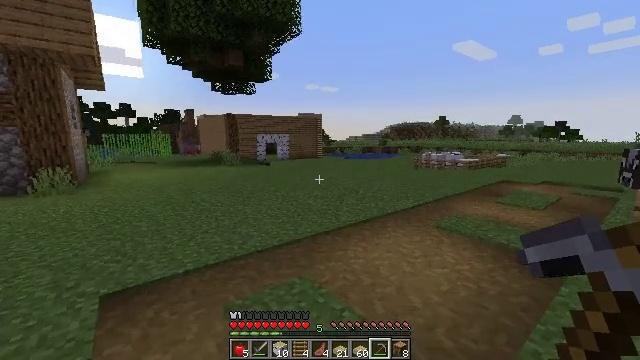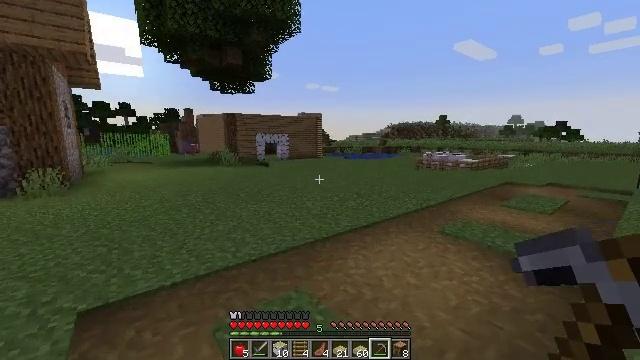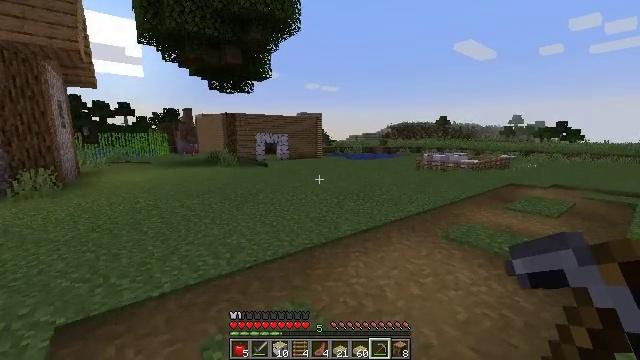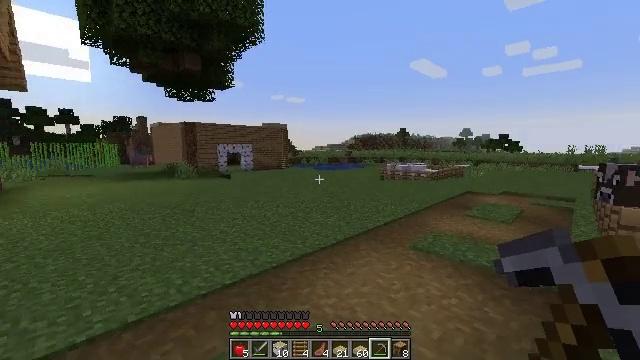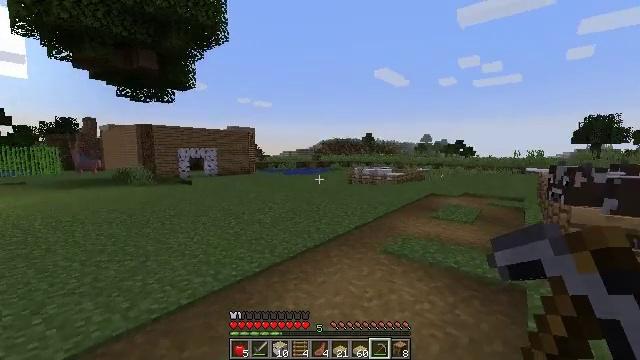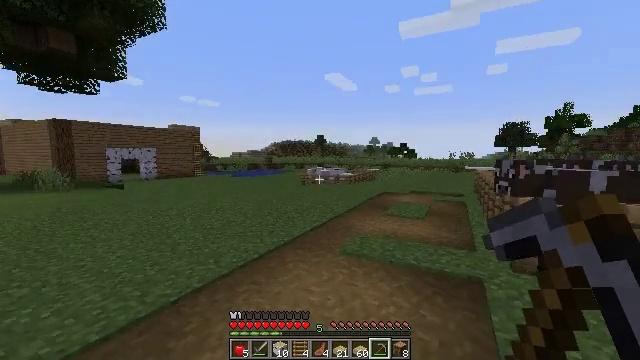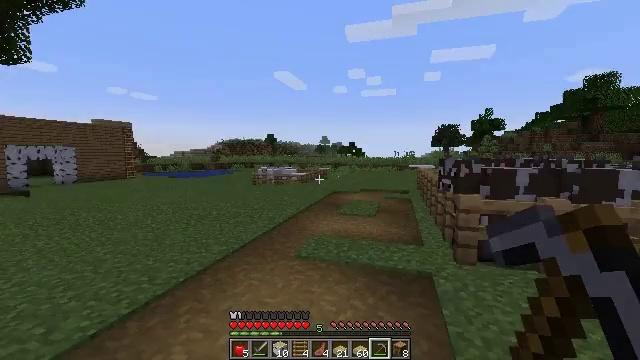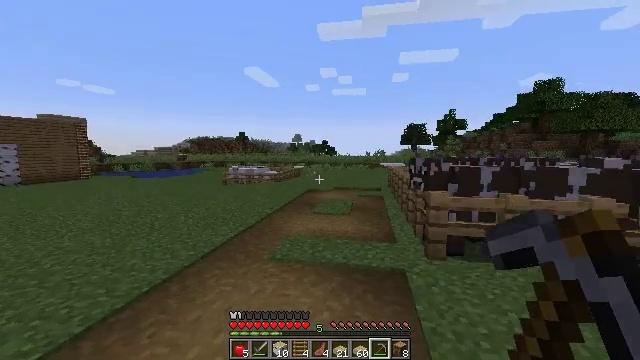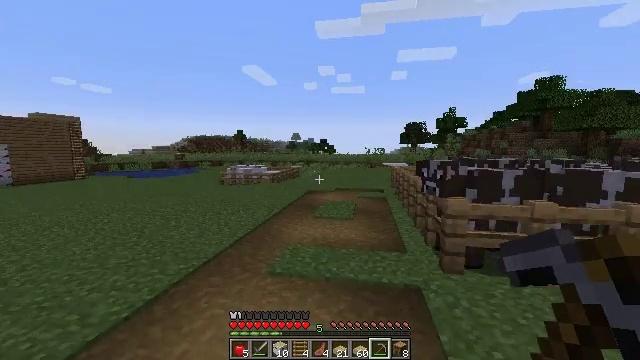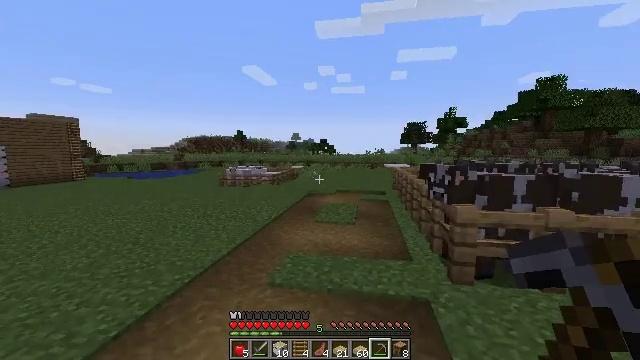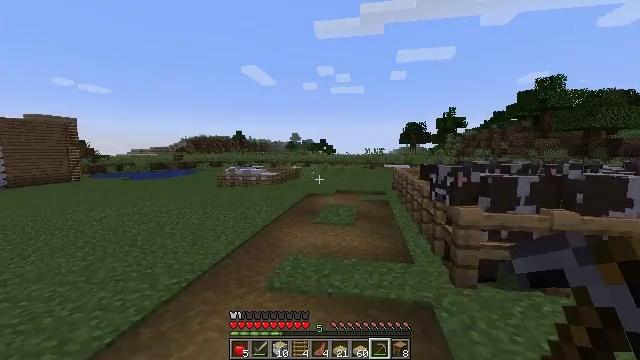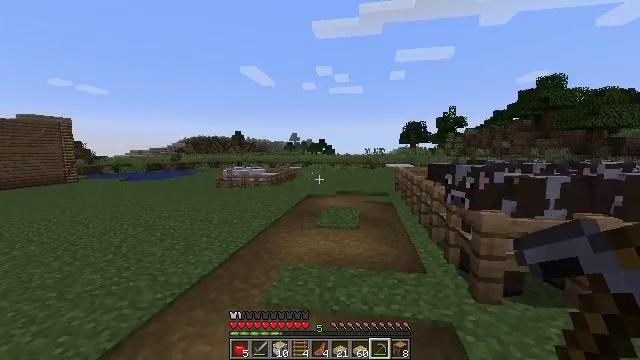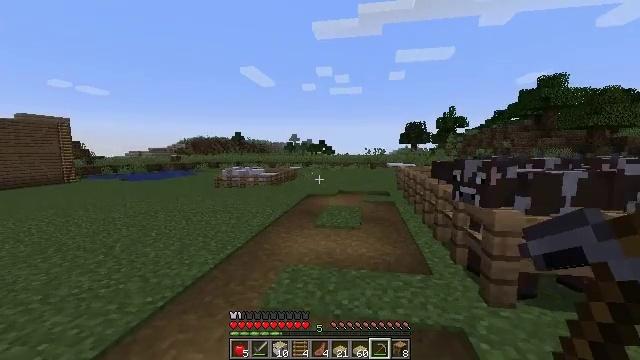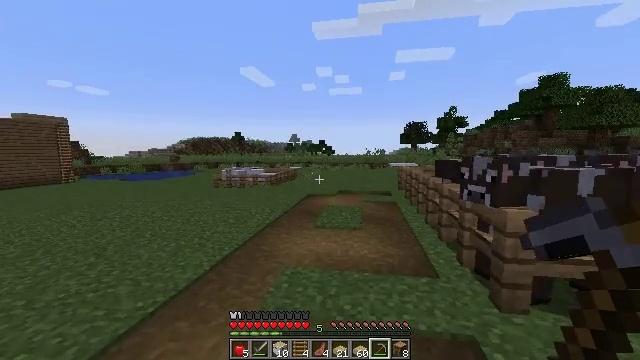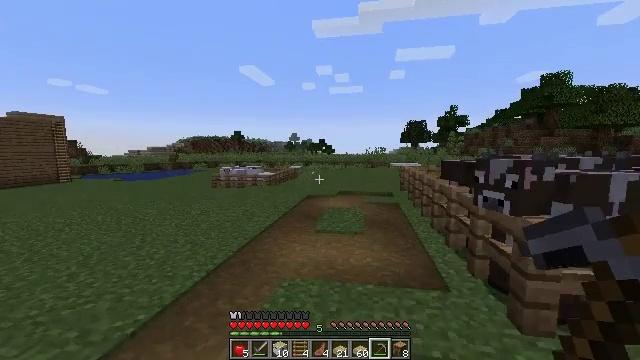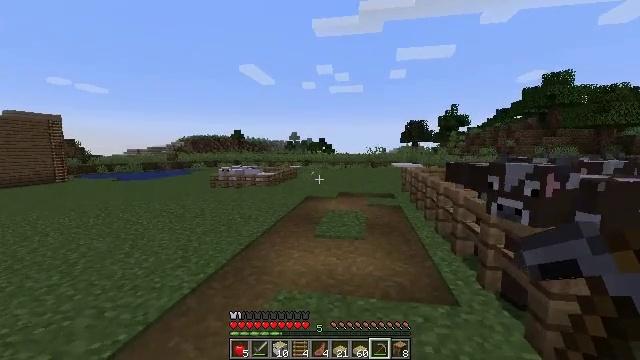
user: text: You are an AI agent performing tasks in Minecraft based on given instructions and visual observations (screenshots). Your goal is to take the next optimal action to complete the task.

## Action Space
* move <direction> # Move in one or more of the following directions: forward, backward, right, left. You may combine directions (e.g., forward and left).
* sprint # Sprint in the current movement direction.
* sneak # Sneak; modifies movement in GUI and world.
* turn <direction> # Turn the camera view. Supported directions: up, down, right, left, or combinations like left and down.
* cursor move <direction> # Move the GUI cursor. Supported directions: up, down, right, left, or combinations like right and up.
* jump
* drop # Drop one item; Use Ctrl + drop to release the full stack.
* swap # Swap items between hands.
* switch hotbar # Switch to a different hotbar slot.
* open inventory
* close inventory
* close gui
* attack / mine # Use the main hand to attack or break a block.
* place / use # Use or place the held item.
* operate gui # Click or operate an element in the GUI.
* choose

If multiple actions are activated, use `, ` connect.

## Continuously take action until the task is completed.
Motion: motion action
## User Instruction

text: Place birch planks in the crafting table to create a birch door.
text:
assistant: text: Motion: move forward
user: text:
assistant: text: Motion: move forward
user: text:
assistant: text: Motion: move forward, turn right and up
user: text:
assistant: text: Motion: move forward, turn right
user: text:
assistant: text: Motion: move forward, turn right
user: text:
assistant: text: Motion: move forward, turn right
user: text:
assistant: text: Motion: move forward, turn right
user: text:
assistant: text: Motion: move forward
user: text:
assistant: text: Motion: move forward
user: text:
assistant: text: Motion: move forward
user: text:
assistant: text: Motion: move forward
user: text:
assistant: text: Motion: move forward
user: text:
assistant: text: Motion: move forward
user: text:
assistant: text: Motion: move forward
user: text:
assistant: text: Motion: move forward
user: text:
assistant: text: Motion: move forward
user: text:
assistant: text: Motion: move forward
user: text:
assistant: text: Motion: move forward
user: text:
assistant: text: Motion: move forward
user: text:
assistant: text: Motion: move forward
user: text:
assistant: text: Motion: move forward
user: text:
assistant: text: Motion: move forward
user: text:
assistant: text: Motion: move forward
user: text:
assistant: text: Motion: move forward
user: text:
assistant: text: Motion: move forward
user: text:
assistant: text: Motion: move forward
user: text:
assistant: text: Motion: move forward
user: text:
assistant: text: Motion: move forward
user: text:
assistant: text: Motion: move forward
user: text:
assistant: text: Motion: move forward